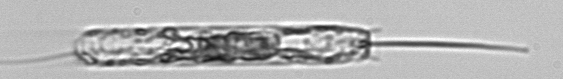
Label: Ditylum_brightwellii